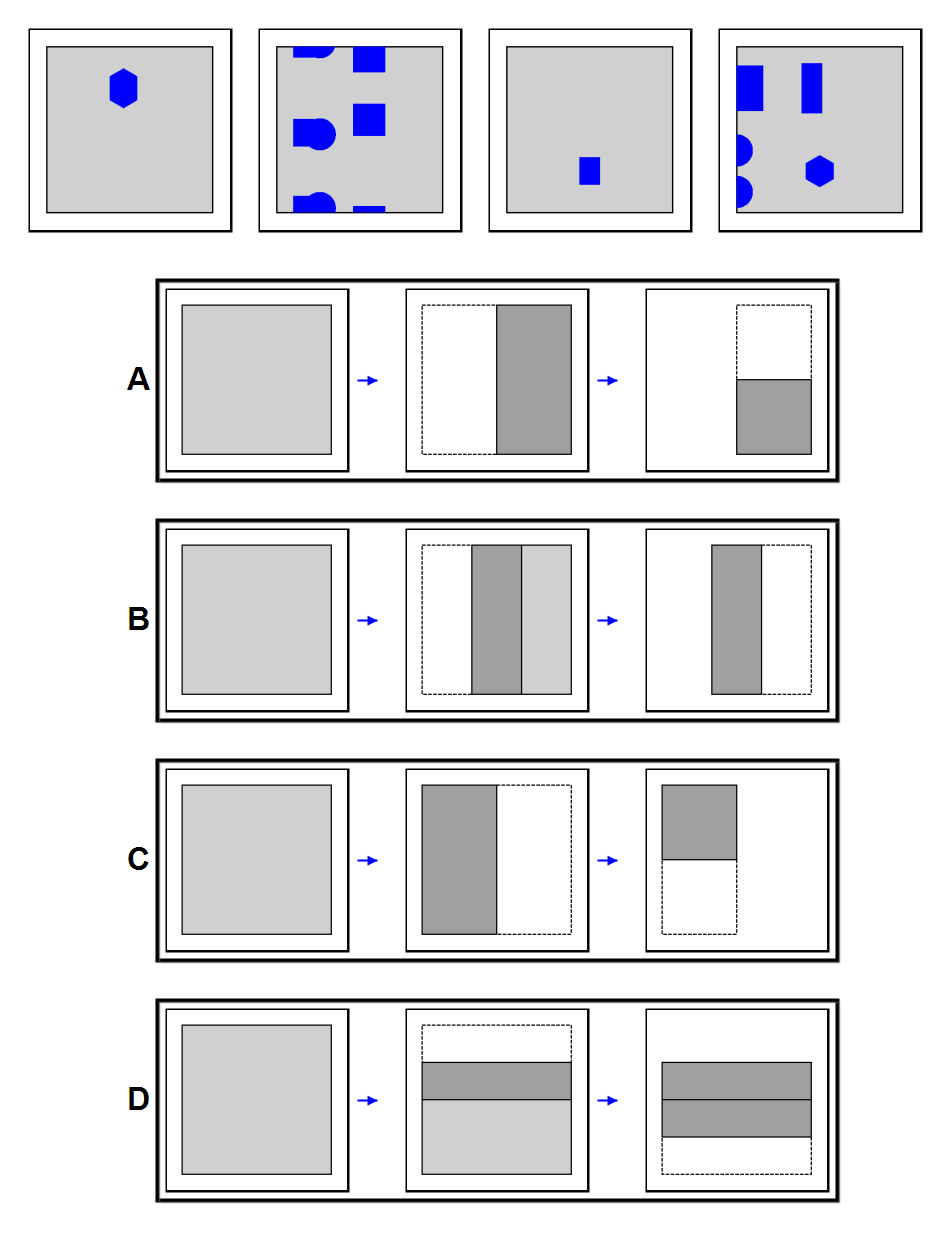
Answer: D